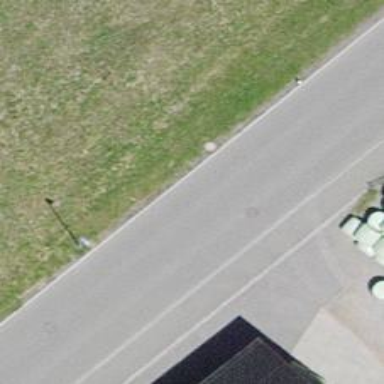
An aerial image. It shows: Tertiary road with asphalt surface and sidewalk on the left.